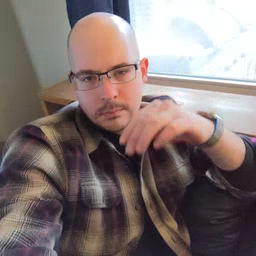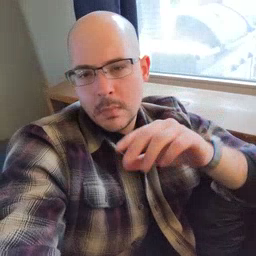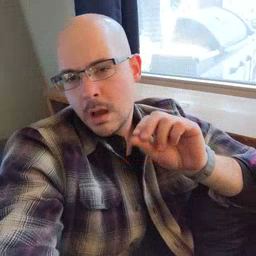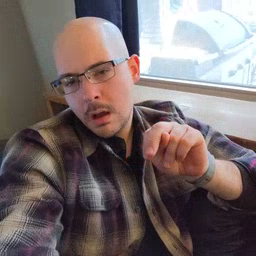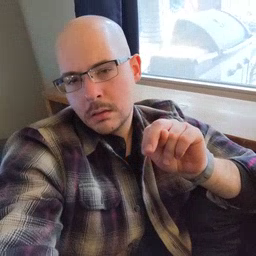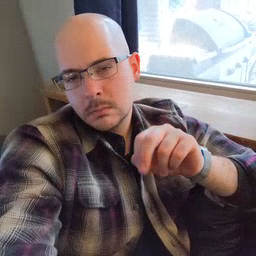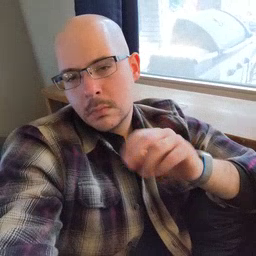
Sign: on